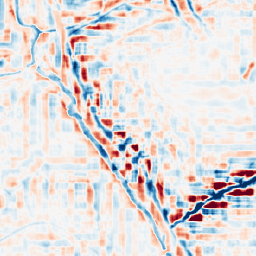
Category: wavelet
Decomposition family: wavelet_reverse_biorthogonal
Decomposition parameters: wavelet: rbio3.5
level: 4
Upsampling method: cubic_mitchell
Upsampling parameters: scale: 4
Upsampling scale: 4